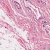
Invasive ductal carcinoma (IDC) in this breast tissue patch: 0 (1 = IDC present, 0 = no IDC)